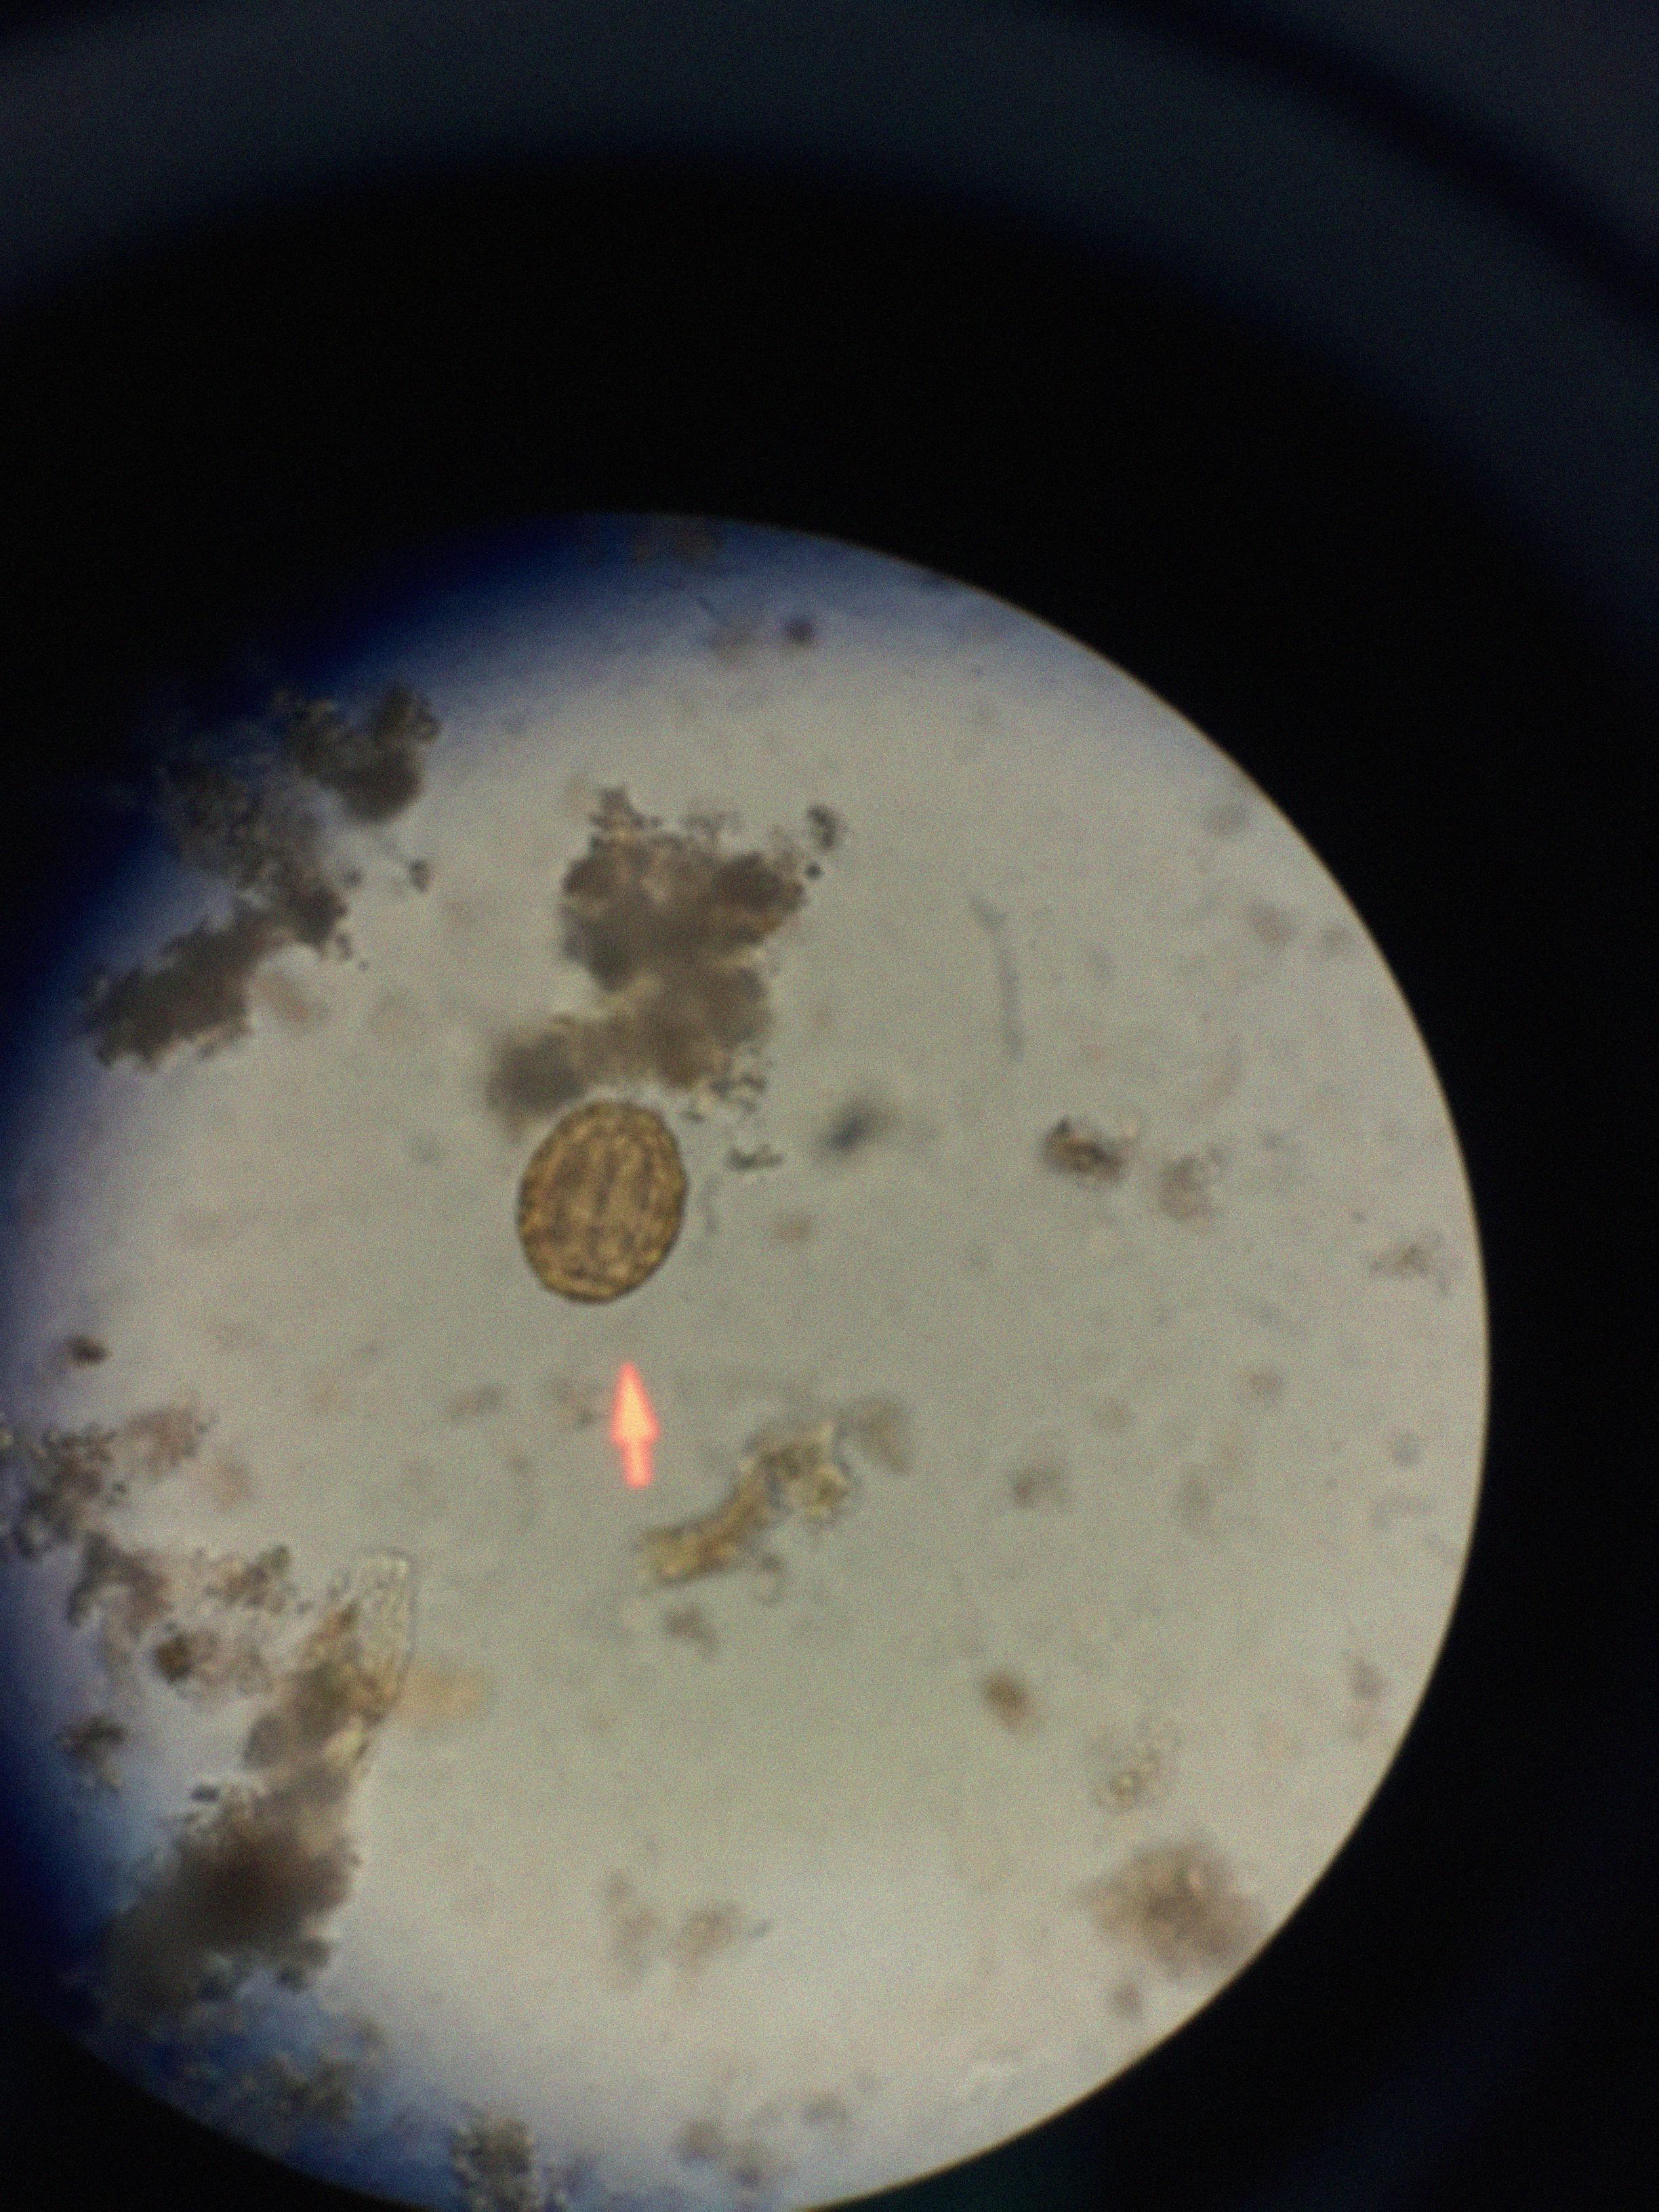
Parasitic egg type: Ascaris lumbricoides